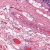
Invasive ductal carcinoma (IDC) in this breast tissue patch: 1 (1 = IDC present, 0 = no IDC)